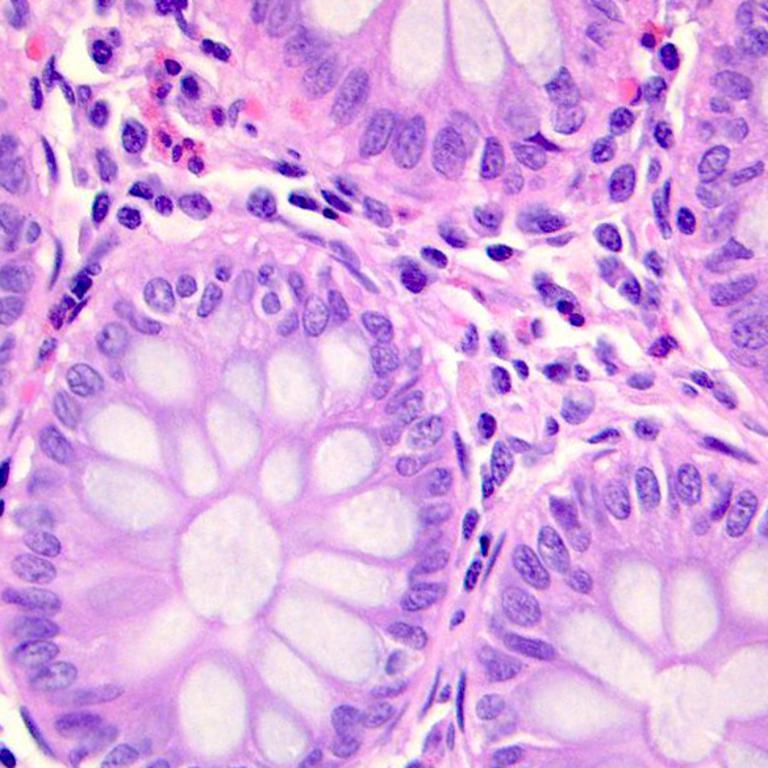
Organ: colon
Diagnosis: benign